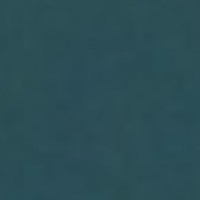
EUNIS habitat code: 14
Species observed at this site:
Fulica atra